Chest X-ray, PA view. Patient: 54 years old, sex M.
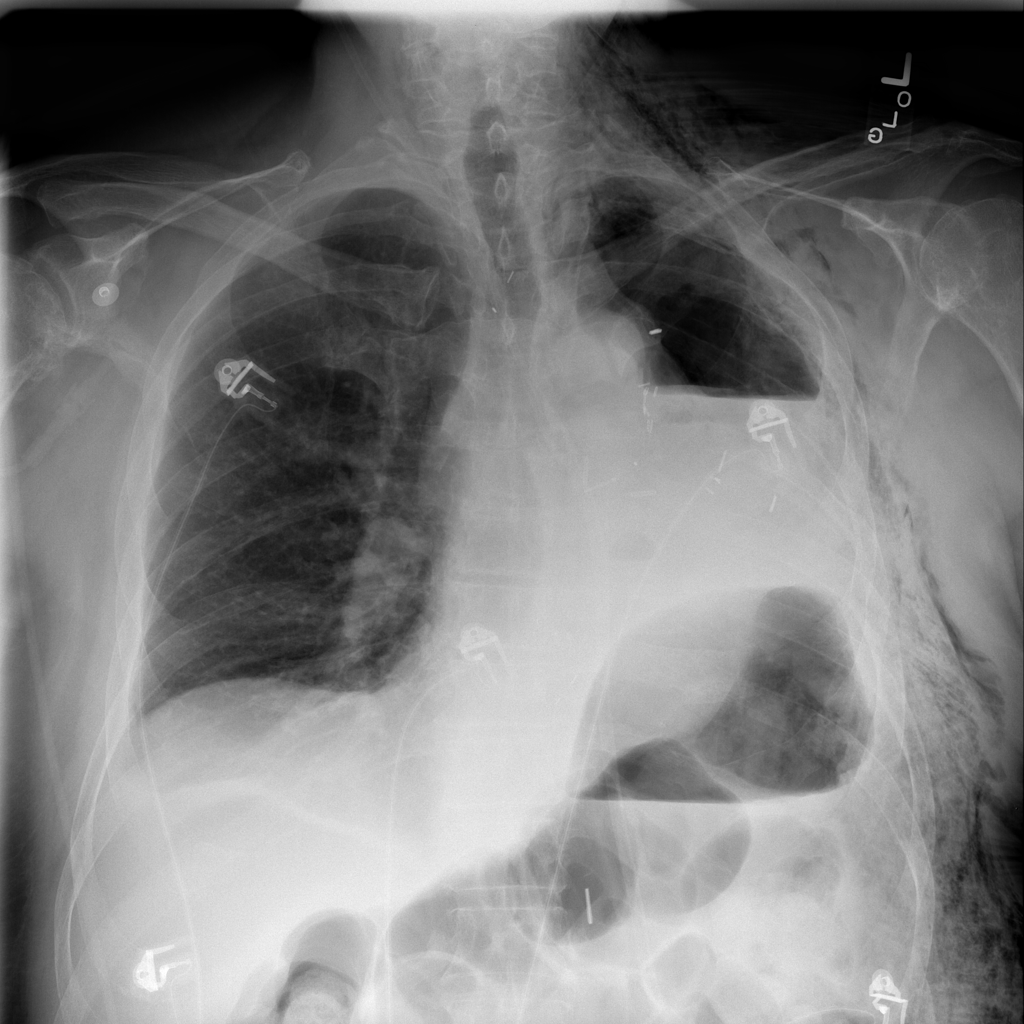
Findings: Edema, Effusion, Emphysema